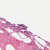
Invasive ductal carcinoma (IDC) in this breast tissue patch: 0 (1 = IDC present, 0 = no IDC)